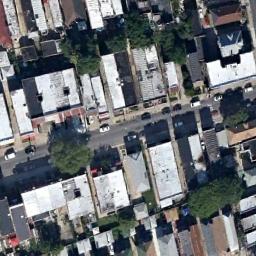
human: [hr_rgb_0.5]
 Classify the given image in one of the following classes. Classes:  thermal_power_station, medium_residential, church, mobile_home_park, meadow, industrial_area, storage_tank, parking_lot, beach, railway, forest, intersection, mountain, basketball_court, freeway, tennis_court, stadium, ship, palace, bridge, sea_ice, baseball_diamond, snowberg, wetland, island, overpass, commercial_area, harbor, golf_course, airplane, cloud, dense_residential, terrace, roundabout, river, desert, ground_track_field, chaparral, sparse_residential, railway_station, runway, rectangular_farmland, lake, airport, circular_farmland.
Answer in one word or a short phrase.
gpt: dense_residential